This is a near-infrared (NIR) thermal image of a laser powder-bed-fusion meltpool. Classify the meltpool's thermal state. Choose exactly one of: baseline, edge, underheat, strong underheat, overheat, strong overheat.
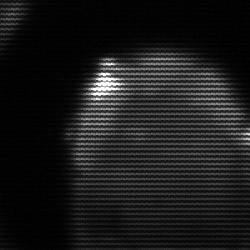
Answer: edge